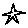
Label: star